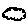
Label: cloud